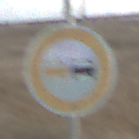
Verkehrszeichen: Ueberholverbot
Umgebung: Outdoor, RoadRail
Tageszeit: SunriseSunset
Wetter: PartlyCloudy
Licht: Natural
Jahreszeit: NotSpecified
Kontrast: LowContrast